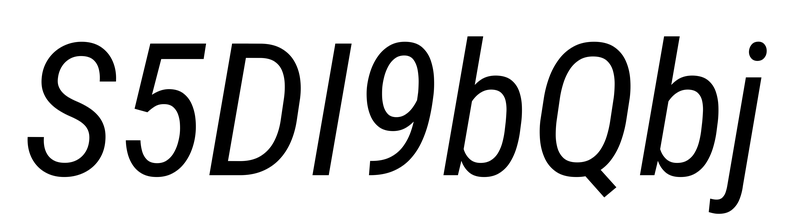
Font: Roboto-Italic_Condensed_Italic